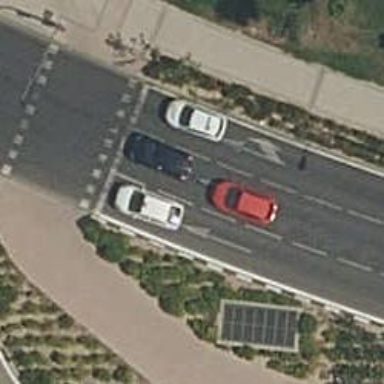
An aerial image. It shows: Road with traffic signals.